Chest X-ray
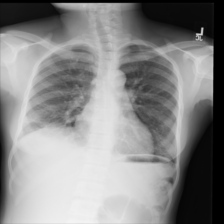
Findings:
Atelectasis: negative
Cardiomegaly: negative
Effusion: negative
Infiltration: positive
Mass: negative
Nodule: negative
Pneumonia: negative
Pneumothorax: negative
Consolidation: negative
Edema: negative
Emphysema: negative
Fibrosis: negative
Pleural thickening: negative
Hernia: negative